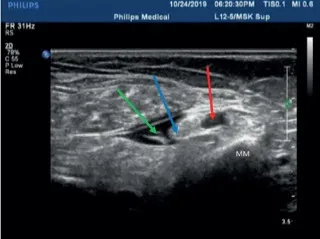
Patient 2 was treated with mecobalamin by ultrasound-guided hydrodissection injection at the malleolus medialis of the posterior tibial nerves (A-E). (C) Injection with 3 ml saline at the medial malleolus of the posterior tibial nerve (the posterior tibial nerve at the red arrowhead, the point of a needle at the blue arrowhead, and the green arrowhead points to saline after injection).
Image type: radiology (ultrasound)